八年级 · 组合几何学

    你添加的条件是

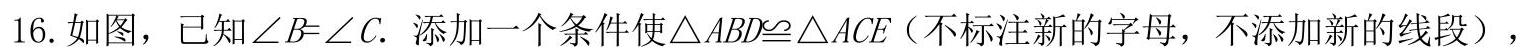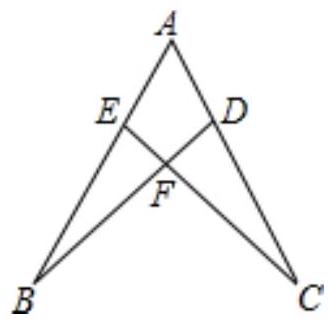
答案: $A B=A C($ 答案不唯一 $)$.